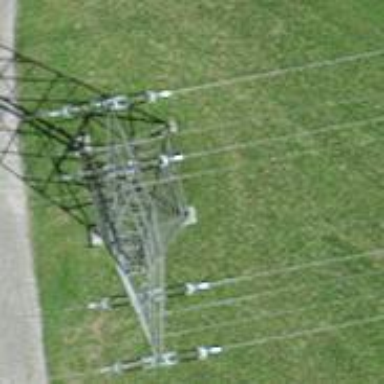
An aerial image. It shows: Towering power structure.